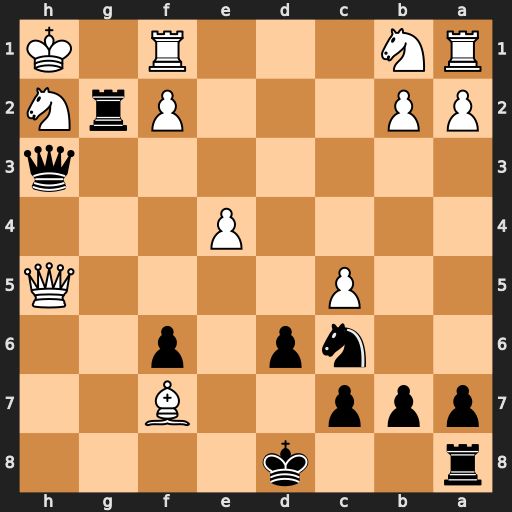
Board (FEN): r2k4/ppp2B2/2np1p2/2P4Q/4P3/7q/PP3PrN/RN3R1K
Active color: b
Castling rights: -
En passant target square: -
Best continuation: Rxh2+ Kg1 Rh1#